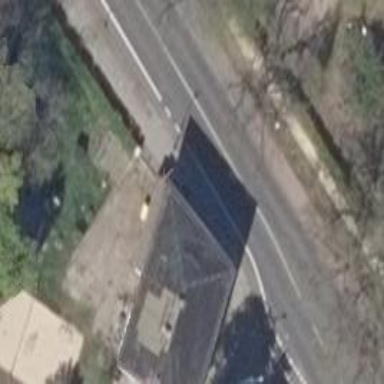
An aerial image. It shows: Historic residential building with black hipped roof and yellow exterior.